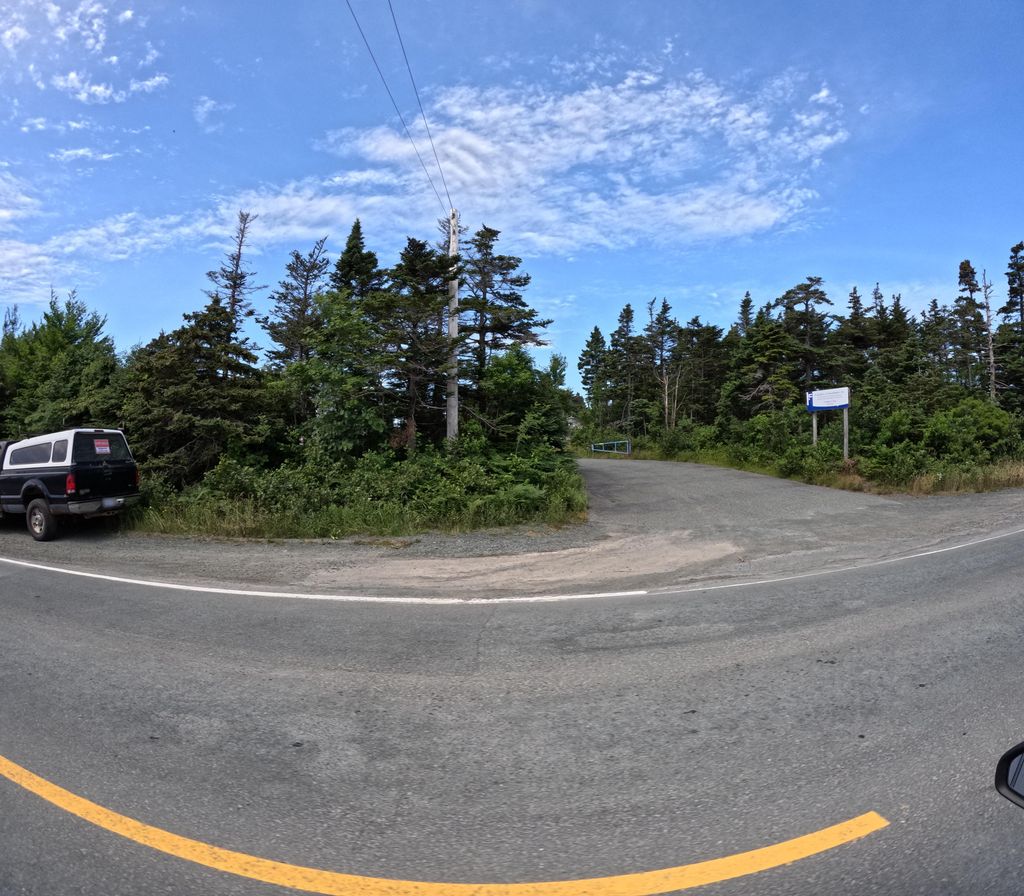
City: st_johns